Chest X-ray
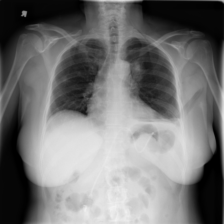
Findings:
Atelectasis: negative
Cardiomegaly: negative
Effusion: negative
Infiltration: negative
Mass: positive
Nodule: negative
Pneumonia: negative
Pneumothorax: negative
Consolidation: negative
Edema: negative
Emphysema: negative
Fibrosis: negative
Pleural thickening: negative
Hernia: negative